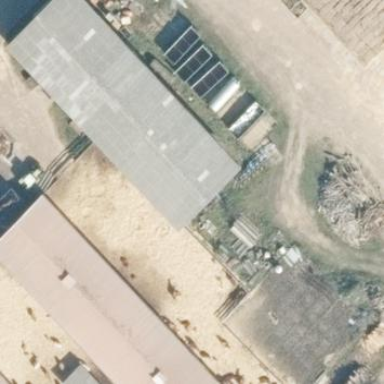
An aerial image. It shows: Farm auxiliary building.